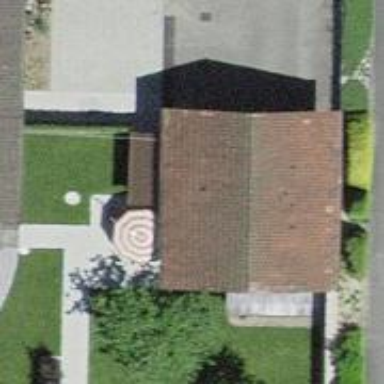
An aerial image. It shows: Garage.